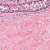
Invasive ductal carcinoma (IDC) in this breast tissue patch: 0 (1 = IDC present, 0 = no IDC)